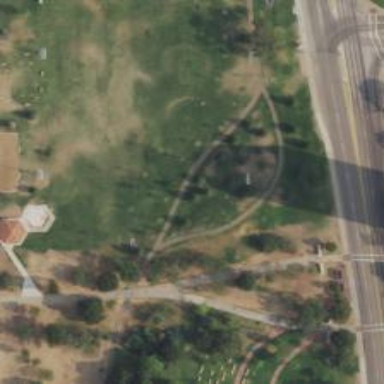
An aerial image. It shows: Disc golf tee.